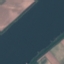
Land use / land cover: River